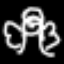
Label: angel